Question: I'm new to swift and I'm just trying to create a subclass of uibutton. Except that I have this weird blue rounded rect appearing when the button is selected as shown below. When all I want is a nice white border.

The code of my class :
'''
import UIKit
import QuartzCore
@IBDesignable
class ColorButton: UIButton {
//MARK: PROPERTIES
@IBInspectable var stickerColor: UIColor = UIColor.whiteColor() {
didSet {
configure()
}
}
override var selected: Bool {
willSet(newValue) {
super.selected = newValue;
if selected {
layer.borderWidth = 1.0
} else {
layer.borderWidth = 0.0
}
}
}
//MARK: Initializers
override init(frame : CGRect) {
super.init(frame : frame)
setup()
configure()
}
convenience init() {
self.init(frame:CGRectZero)
setup()
configure()
}
required init(coder aDecoder: NSCoder) {
super.init(coder: aDecoder)
setup()
configure()
}
override func awakeFromNib() {
super.awakeFromNib()
setup()
configure()
}
override func prepareForInterfaceBuilder() {
super.prepareForInterfaceBuilder()
setup()
configure()
}
func setup() {
//Border color
layer.borderColor = UIColor.whiteColor().CGColor
//Corner Radius
setUpCornerRadius()
}
func configure() {
backgroundColor = stickerColor
}
override func layoutSubviews() {
super.layoutSubviews()
setUpCornerRadius()
}
func setUpCornerRadius() {
layer.cornerRadius = CGRectGetWidth(bounds) * 0.205
}
}
'''
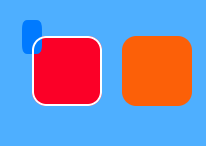
Answer: I have checked your code. and I got same issue.
but If you set button type as Custom then this problem will not occur

Output :

Found something for 'buttonType' :
You may find the discussion at CocoaBuilder's thread <URL>:
> Note that this way the buttonType isn't explicitly set to anything,
which probably means that it's UIButtonTypeCustom. The Docs don't
seem to actually specify that, but since that's the 0 value in the
enum, that's likely what happens (and that seems to be the observable
behavior as well)
Source : <URL>